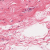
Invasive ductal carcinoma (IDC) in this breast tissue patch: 0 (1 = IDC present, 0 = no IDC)